Field crop: maize
Growth stage: 2
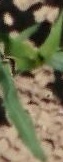
Species: maize